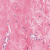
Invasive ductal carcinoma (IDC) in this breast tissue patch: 0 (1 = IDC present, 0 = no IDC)